Interaction volume radius: 5 \u00c5
Interaction volume height: 35 \u00c5
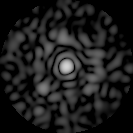
Disorder parameter: 0.8083